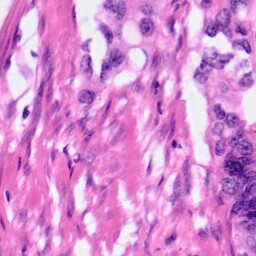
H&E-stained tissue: Pancreatic